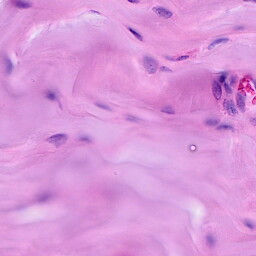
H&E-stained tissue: Breast